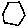
Label: hexagon